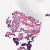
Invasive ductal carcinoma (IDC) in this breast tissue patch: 0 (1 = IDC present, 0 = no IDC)